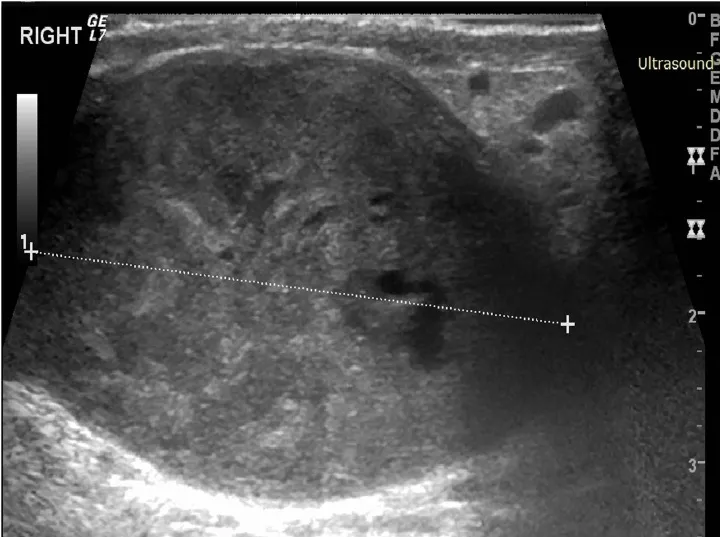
A: Scrotal ultrasound showing a well-circumscribed mass of mixed heterogeneous echogenicity on the right side.
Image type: radiology (ultrasound)